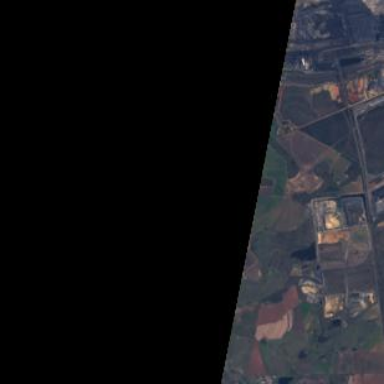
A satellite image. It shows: Industrial area with coal power plant.